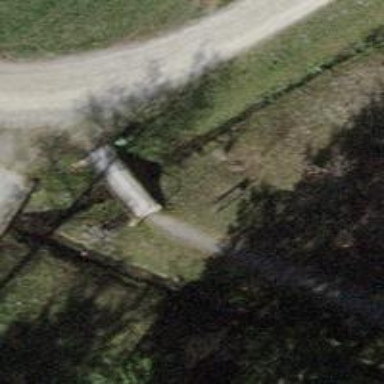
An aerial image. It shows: Concrete path on bridge.